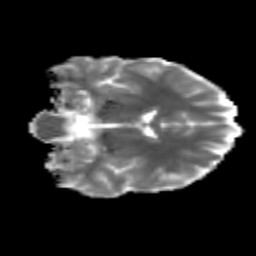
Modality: MD
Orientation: coronal
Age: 28
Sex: female
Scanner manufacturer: siemens
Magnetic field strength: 3 T
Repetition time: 3.5 s
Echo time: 0.125 s